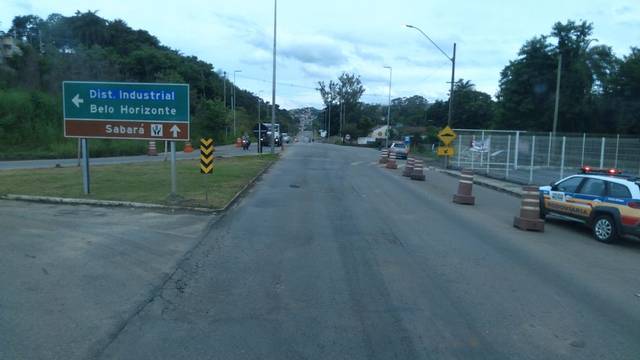
Region: Brazil
Coordinates: -19.876, -43.874